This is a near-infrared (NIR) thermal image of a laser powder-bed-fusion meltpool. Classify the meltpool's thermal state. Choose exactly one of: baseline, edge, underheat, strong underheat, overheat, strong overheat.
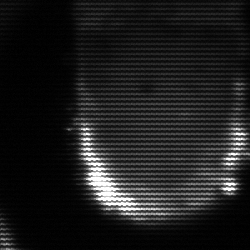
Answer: baseline